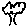
Label: tree